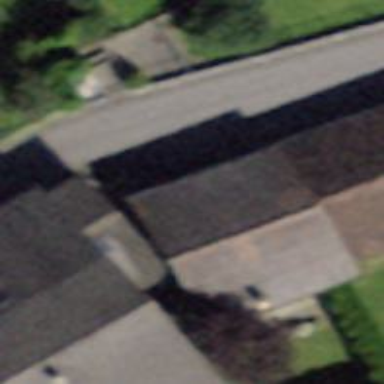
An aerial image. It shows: Garage building.